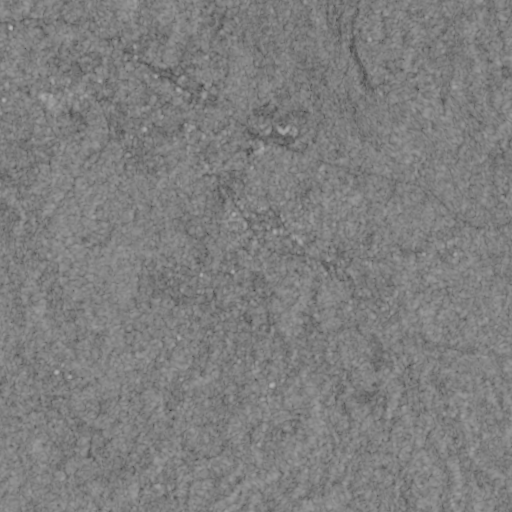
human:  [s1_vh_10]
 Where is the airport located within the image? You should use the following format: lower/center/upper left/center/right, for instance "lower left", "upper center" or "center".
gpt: The airport is located in the lower right of the image.
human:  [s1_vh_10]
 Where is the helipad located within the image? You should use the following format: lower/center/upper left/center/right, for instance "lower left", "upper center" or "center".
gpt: The helipad is located in the center of the image.
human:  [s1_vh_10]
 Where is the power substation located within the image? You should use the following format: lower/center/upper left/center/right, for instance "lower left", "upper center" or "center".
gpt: The power substation is located in the upper center of the image.
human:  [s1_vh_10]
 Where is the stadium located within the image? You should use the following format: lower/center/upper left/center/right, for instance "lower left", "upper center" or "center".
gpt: The stadium is located in the upper center of the image.
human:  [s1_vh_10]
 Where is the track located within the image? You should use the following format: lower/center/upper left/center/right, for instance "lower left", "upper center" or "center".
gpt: The track is located in the upper left of the image.
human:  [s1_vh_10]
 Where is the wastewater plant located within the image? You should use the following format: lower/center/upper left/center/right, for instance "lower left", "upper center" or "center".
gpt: The wastewater plant is located in the center left of the image.
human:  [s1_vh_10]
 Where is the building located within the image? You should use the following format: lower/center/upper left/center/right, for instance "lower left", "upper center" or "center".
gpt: There is no building in the image.

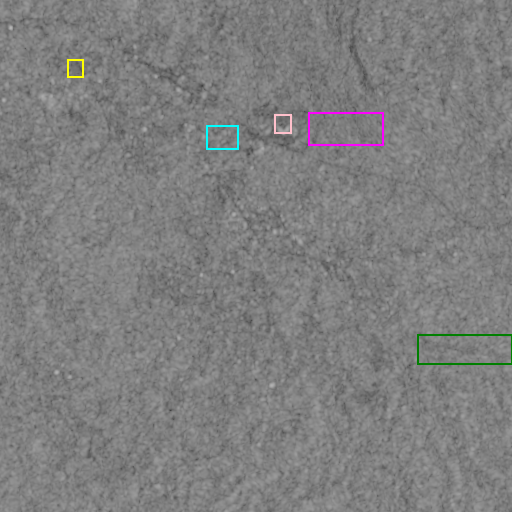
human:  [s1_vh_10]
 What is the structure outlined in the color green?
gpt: The structure outlined in green is an airport.
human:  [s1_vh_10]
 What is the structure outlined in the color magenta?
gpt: The structure outlined in magenta is a park.
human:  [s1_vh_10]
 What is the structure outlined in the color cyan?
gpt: The structure outlined in cyan is a parking lot.
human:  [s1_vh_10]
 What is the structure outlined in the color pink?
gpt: The structure outlined in pink is a stadium.
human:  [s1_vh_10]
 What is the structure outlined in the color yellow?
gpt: The structure outlined in yellow is a track.
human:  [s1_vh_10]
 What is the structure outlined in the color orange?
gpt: There is no orange outline.